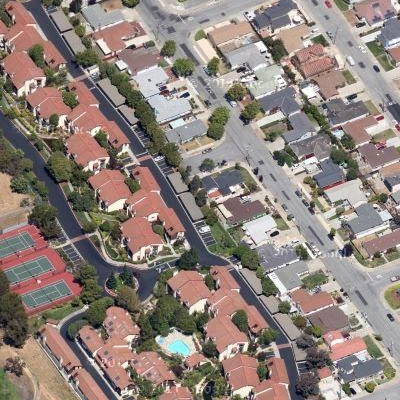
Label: Resident